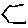
Label: hexagon